Question: Here's the data in my database:

Here's the code of my project. I found no error. It is not displaying the contents in it, even it is showing a blank page.
Adapter
'''
import android.view.LayoutInflater;
import android.view.View;
import android.view.ViewGroup;
import android.widget.TextView;
import androidx.annotation.NonNull;
import androidx.recyclerview.widget.RecyclerView;
import androidx.recyclerview.widget.RecyclerView.ViewHolder;
import java.util.ArrayList;
public class MylistAdapter extends RecyclerView.Adapter<MylistAdapter.MylistViewHolder> {
private ArrayList<RequestUser> users;
class MylistViewHolder extends RecyclerView.ViewHolder{
private TextView dispname1;
private TextView dispphn1;
private TextView dispcity1;
private TextView dispaddr1;
private TextView dispnumber1;
private MylistViewHolder(@NonNull View itemView) {
super(itemView);
dispaddr1=itemView.findViewById(R.id.dispaddr);
dispcity1=itemView.findViewById(R.id.dispcity);
dispname1=itemView.findViewById(R.id.dispname);
dispphn1=itemView.findViewById(R.id.disphn);
dispnumber1=itemView.findViewById(R.id.dispnumber);
}
}
public MylistAdapter(ArrayList<RequestUser> usrs) {
this.users= usrs;
}
@Override
public MylistViewHolder onCreateViewHolder(@NonNull ViewGroup parent, int viewType) {
View v=LayoutInflater.from(parent.getContext()).inflate(R.layout.row_item,parent,false);
MylistViewHolder mlvh=new MylistViewHolder(v);
return mlvh;
}
@Override
public void onBindViewHolder(@NonNull MylistViewHolder holder, int position) {
RequestUser curuser=users.get(position);
holder.dispphn1.setText(curuser.getRphn1());
holder.dispname1.setText(curuser.getRname1());
holder.dispcity1.setText(curuser.getRcity1());
holder.dispaddr1.setText(curuser.getRaddr1());
holder.dispnumber1.setText(curuser.getRnumber1());
}
@Override
public int getItemCount() {
return users.size();
}
}
'''
Main Class
Which contains the main functionality
'''
import androidx.annotation.NonNull;
import androidx.annotation.RequiresApi;
import androidx.appcompat.app.AppCompatActivity;
import androidx.recyclerview.widget.LinearLayoutManager;
import androidx.recyclerview.widget.RecyclerView;
import android.os.Build;
import android.os.Bundle;
import android.widget.Toast;
import com.google.firebase.auth.FirebaseAuth;
import com.google.firebase.auth.FirebaseUser;
import com.google.firebase.database.DataSnapshot;
import com.google.firebase.database.DatabaseError;
import com.google.firebase.database.DatabaseReference;
import com.google.firebase.database.FirebaseDatabase;
import com.google.firebase.database.ValueEventListener;
import java.util.ArrayList;
import java.util.Objects;
public class Transport extends AppCompatActivity {
private RecyclerView recyclerView;
private RecyclerView.LayoutManager layoutManager;
private RecyclerView.Adapter adapter;
DatabaseReference dbreferance;
FirebaseAuth firebaseAuth;
FirebaseDatabase firebaseDatabase;
private ArrayList<RequestUser> usrs=new ArrayList<>();
@Override
protected void onCreate(Bundle savedInstanceState) {
super.onCreate(savedInstanceState);
setContentView(R.layout.activity_transport);
firebaseAuth=FirebaseAuth.getInstance();
firebaseDatabase=FirebaseDatabase.getInstance();
dbreferance= FirebaseDatabase.getInstance().getReference().child("Donate");
dbreferance.addValueEventListener(new ValueEventListener() {
@Override
public void onDataChange(@NonNull DataSnapshot dataSnapshot) {
usrs.clear();
for(DataSnapshot child:dataSnapshot.getChildren())
{
//String id=child.getKey();
RequestUser usr=child.getValue(RequestUser.class);
usrs.add(usr);
//RequestUser usr= (RequestUser) child.getValue();
//usrs.add(usr);
//System.out.println(usr.rname1);
Toast.makeText(Transport.this,usr.getRphn1(),Toast.LENGTH_SHORT).show();
}
}
@Override
public void onCancelled(@NonNull DatabaseError databaseError) {
}
});
recyclerView=(RecyclerView)findViewById(R.id.recyclerView);
recyclerView.setHasFixedSize(true);
layoutManager=new LinearLayoutManager(this);
adapter=new MylistAdapter(usrs);
recyclerView.setLayoutManager(layoutManager);
recyclerView.setAdapter(adapter);
}
}
'''
XML Layouts
for the Recycler view and the card views
'''
<?xml version="1.0" encoding="utf-8"?>
<androidx.cardview.widget.CardView android:layout_width="match_parent"
android:layout_height="wrap_content"
xmlns:android="http://schemas.android.com/apk/res/android">
<RelativeLayout
android:layout_width="match_parent"
android:layout_height="match_parent">
<TextView
android:id="@+id/dispname"
android:layout_width="wrap_content"
android:layout_height="wrap_content"
android:text="Line1"
android:textColor="@android:color/black"
android:textSize="30sp"
android:textStyle="bold" />
<TextView
android:id="@+id/dispcity"
android:layout_width="wrap_content"
android:layout_height="wrap_content"
android:layout_below="@id/dispname"
android:textSize="25sp"
android:layout_marginStart="8dp"
android:text="Line2"
android:layout_marginLeft="8dp" />
<TextView
android:id="@+id/dispaddr"
android:layout_width="wrap_content"
android:layout_height="wrap_content"
android:layout_below="@id/dispcity"
android:textSize="15sp"
android:text="Line3"
android:layout_marginLeft="16dp"/>
<TextView
android:id="@+id/disphn"
android:layout_width="wrap_content"
android:layout_height="wrap_content"
android:layout_below="@id/dispaddr"
android:textSize="15sp"
android:text="Line4"
android:layout_marginLeft="24dp"/>
<TextView
android:id="@+id/dispnumber"
android:layout_width="wrap_content"
android:layout_height="wrap_content"
android:layout_below="@id/dispaddr"
android:textSize="15sp"
android:text="Line5"
android:layout_marginLeft="24dp"/>
</RelativeLayout>
</androidx.cardview.widget.CardView>
'''
Another Layout
ie for card view
'''
<?xml version="1.0" encoding="utf-8"?>
<RelativeLayout xmlns:android="http://schemas.android.com/apk/res/android"
xmlns:app="http://schemas.android.com/apk/res-auto"
xmlns:tools="http://schemas.android.com/tools"
android:layout_width="match_parent"
android:layout_height="match_parent"
tools:context=".Transport">
<androidx.recyclerview.widget.RecyclerView
android:id="@+id/recyclerView"
android:layout_width="match_parent"
android:layout_height="match_parent"
tools:layout_editor_absoluteY="1dp"
tools:ignore="MissingConstraints" />
</RelativeLayout>
'''
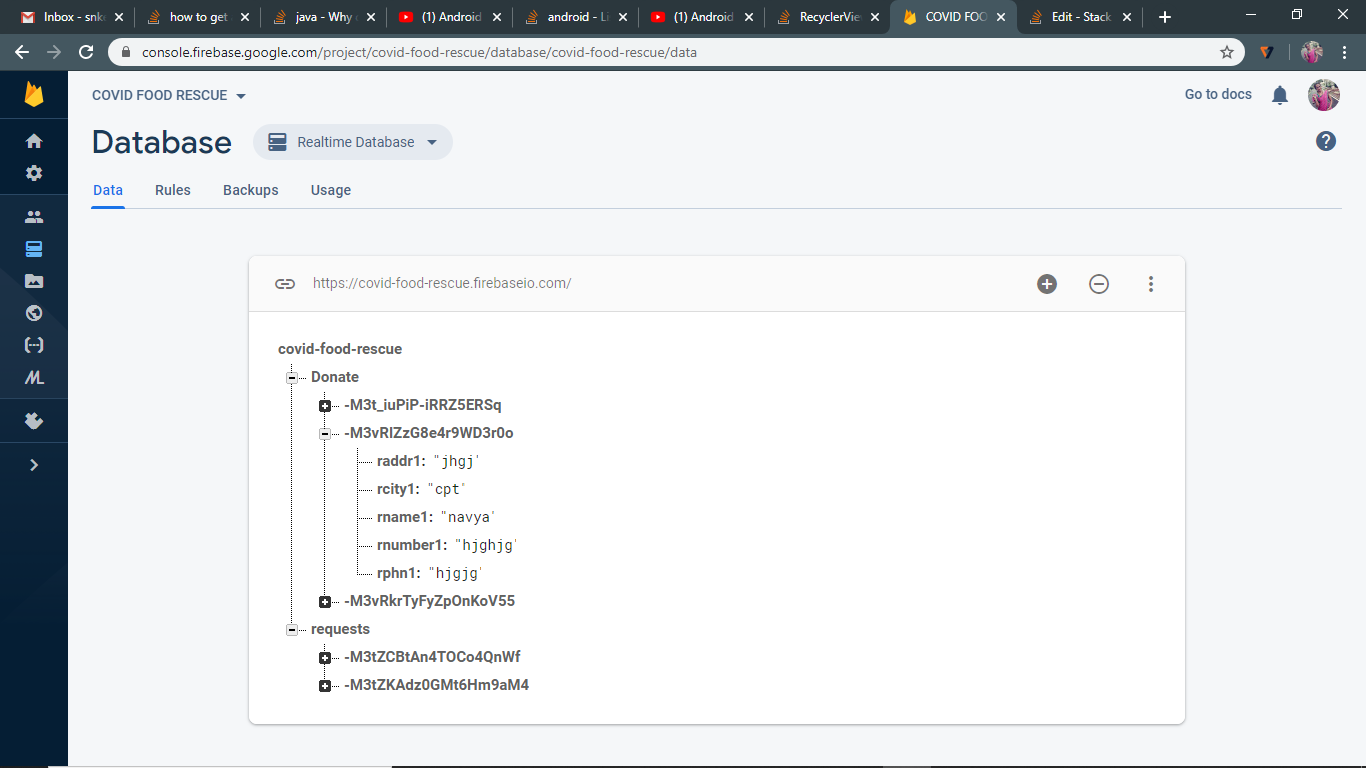
Answer: When we add listener Android create a separate thread for that and that thread run separately. So in your case we you are adding the listener android is creating the separate thread for that and then it immediately set the adapter for the recyclerView.
Create the adapter before adding the listener and set the adapter with recyclerView in the 'onDataChanged( )' method after the for loop.
'''
@Override
public void onDataChange(@NonNull DataSnapshot dataSnapshot) {
usrs.clear();
for(DataSnapshot child:dataSnapshot.getChildren())
{
//String id=child.getKey();
RequestUser usr=child.getValue(RequestUser.class);
usrs.add(usr);
//RequestUser usr= (RequestUser) child.getValue();
//usrs.add(usr);
//System.out.println(usr.rname1);
Toast.makeText(Transport.this,usr.getRphn1(),Toast.LENGTH_SHORT).show();
}
recyclerView.setAdapter(adapter);
}
'''